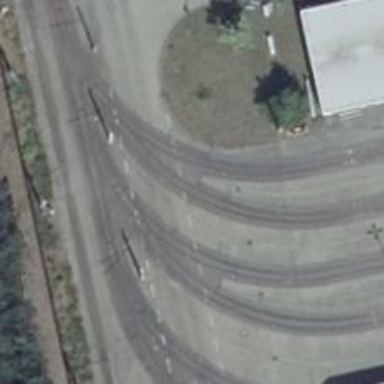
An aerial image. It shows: Tram railway with electrified contact lines.